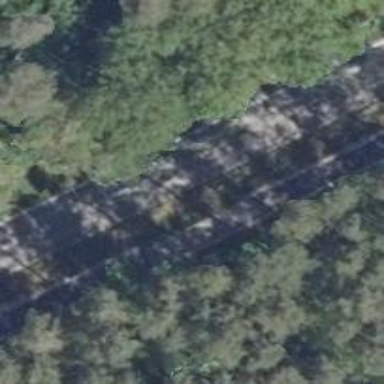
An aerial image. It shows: Tertiary road with asphalt surface.